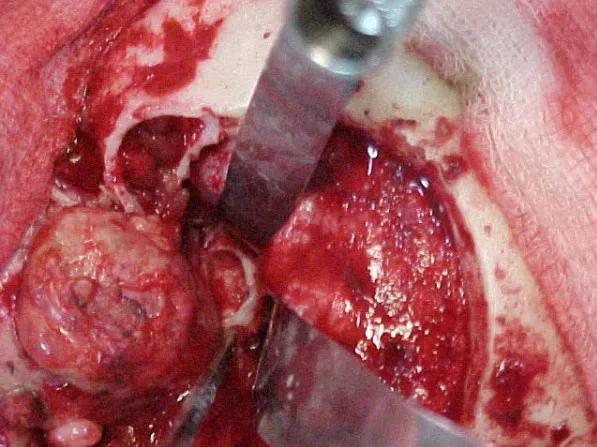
Intracranial portion of the tumor. Dura being retracted after the craniotomy and visualization of the intracranial portion of the tumor. The tumor core has been drilled. The shell was subsequently nibbled away.
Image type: medical_photograph (other_medical_photograph)